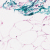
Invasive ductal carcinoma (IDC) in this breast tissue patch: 0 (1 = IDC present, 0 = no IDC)